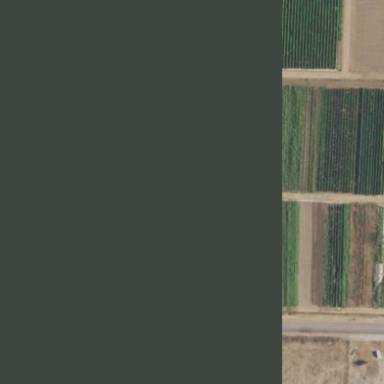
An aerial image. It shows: Farm area.